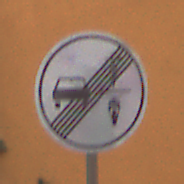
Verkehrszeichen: EndeVerbotUeberholenEinspurigeFahrzeuge
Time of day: Midday
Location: Outdoor (Urban)
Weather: Overcast
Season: NotSpecified
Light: Natural